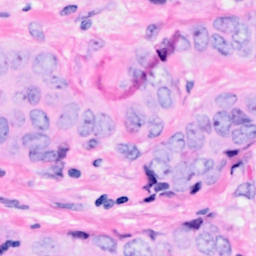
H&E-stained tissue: Breast